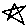
Label: star